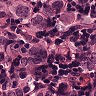
Metastatic tissue present: yes